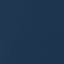
Land use / land cover: SeaLake